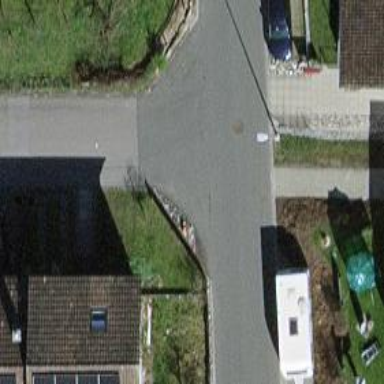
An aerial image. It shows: Asphalt road in residential area.